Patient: sex M, age 47
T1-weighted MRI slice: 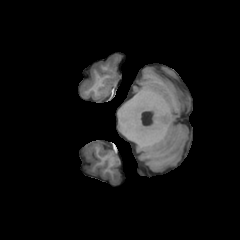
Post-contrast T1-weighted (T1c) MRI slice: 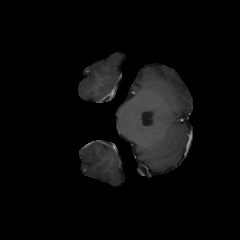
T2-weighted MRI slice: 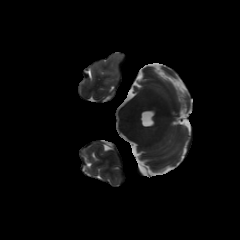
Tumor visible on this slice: no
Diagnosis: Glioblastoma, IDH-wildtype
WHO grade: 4